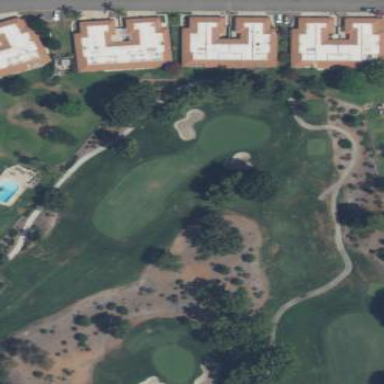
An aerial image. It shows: Grassy area designated as golf fairway.